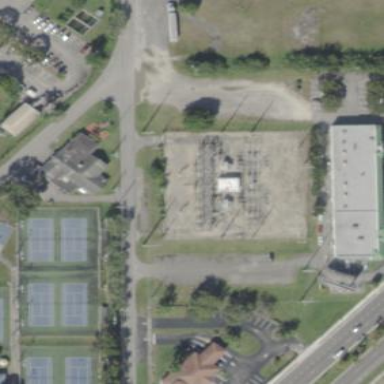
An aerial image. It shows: Outdoor distribution power substation.